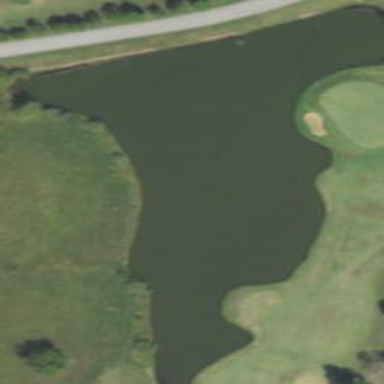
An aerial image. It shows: Picturesque scene of golf course with lateral water hazard.